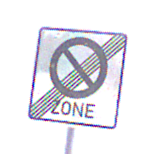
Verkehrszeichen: EndeEingeschraenktesHalteverbotZone
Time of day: MorningAfternoon
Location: Outdoor (Nature)
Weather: Overcast
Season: NotSpecified
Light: Natural